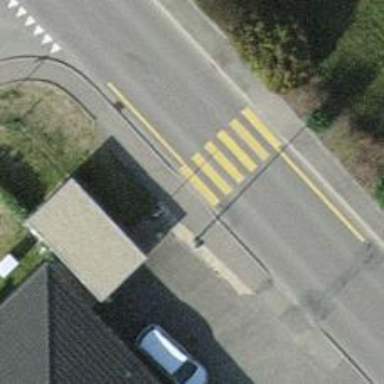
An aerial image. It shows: Sidewalk.